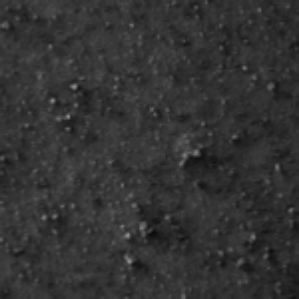
Label: frost